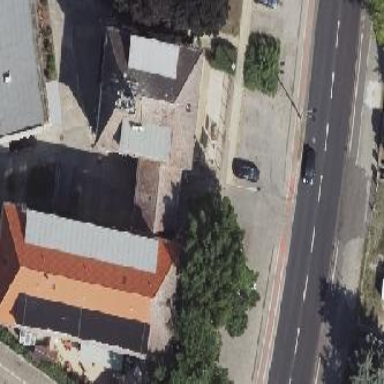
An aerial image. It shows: Building with hipped roof covered in roof tiles.